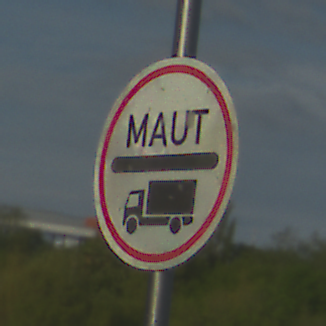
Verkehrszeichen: Mautpflicht
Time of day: MorningAfternoon
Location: Outdoor (Suburban)
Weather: PartlyCloudy
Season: NotSpecified
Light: Natural